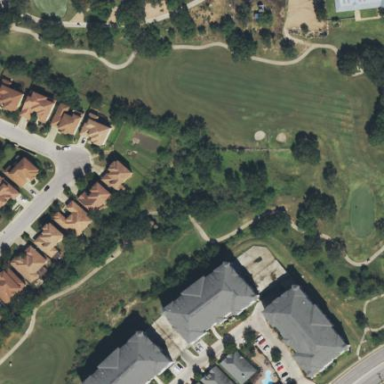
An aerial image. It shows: Golf rough area.